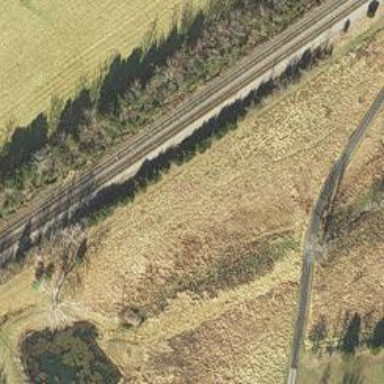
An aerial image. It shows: Railway track.